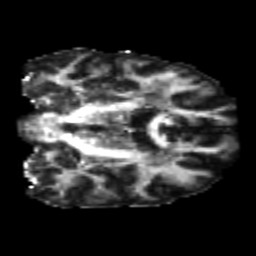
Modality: FA
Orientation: coronal
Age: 24
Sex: male
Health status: healthy
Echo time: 0.074 s